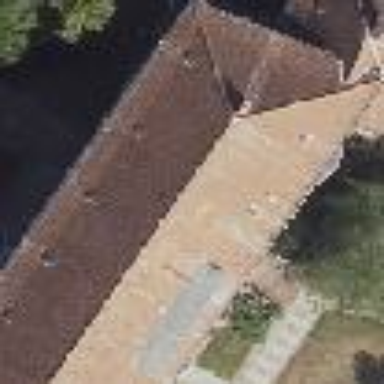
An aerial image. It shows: Hipped roof on apartment building.